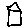
Label: house